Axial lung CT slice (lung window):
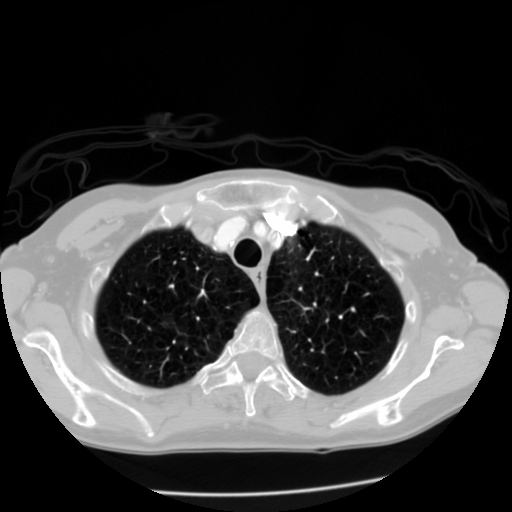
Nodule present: no